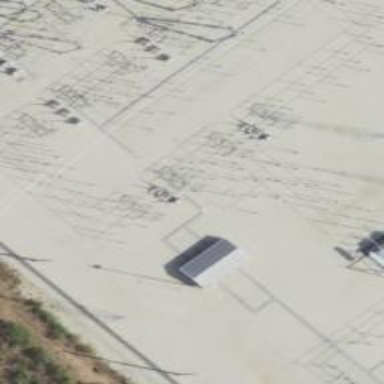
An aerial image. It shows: Switch for power supply.